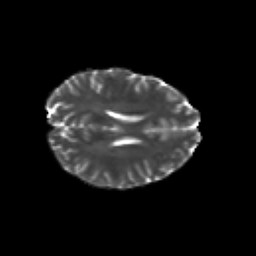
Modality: T2w
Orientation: axial
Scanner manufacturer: siemens
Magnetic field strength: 3 T
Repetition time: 6.8 s
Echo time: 0.093 s